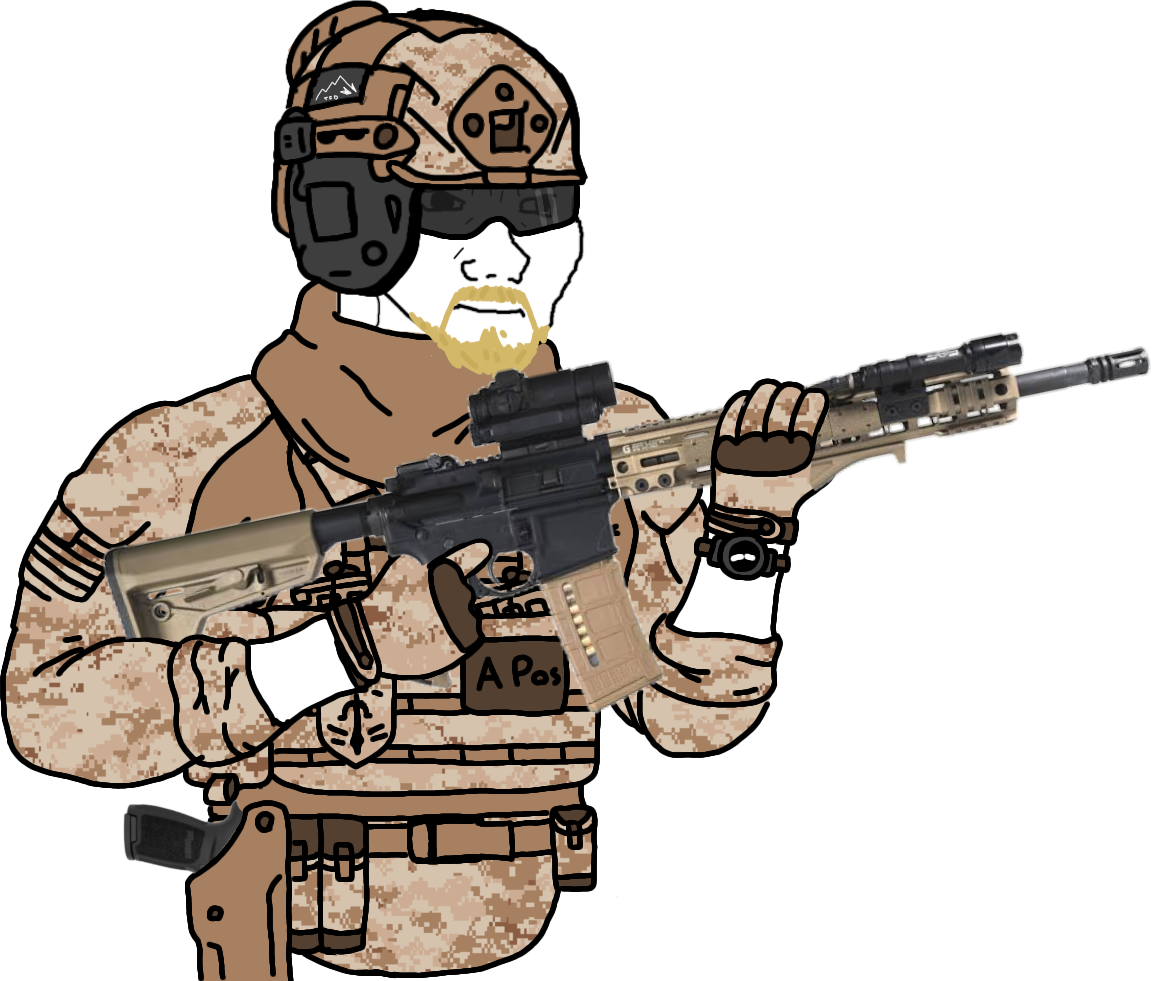
Label: 5_unsorted